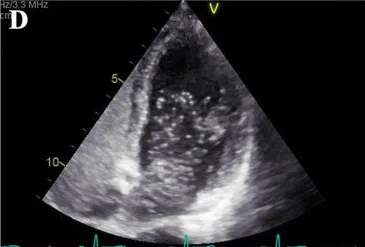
Cardiac imaging. (D) Transthoracic echocardiography showed multiple bubbles in the left atrium and ventricle through the PFO.
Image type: radiology (ultrasound)